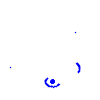
Particle: electron